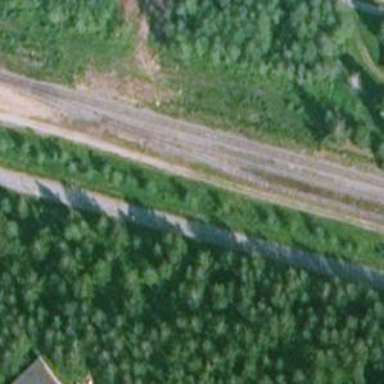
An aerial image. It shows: Wedge is used for the railway derail.